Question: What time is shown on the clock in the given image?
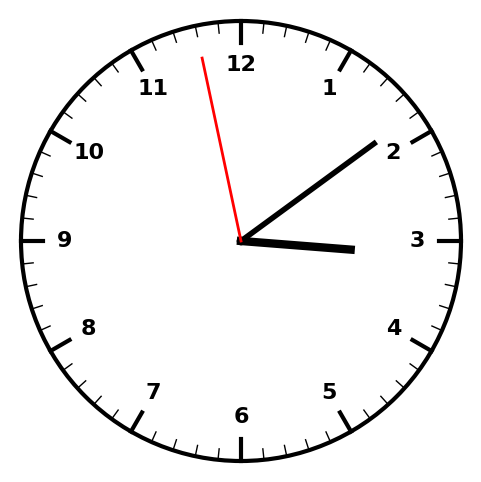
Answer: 03:08:58